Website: apple
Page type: billing-address
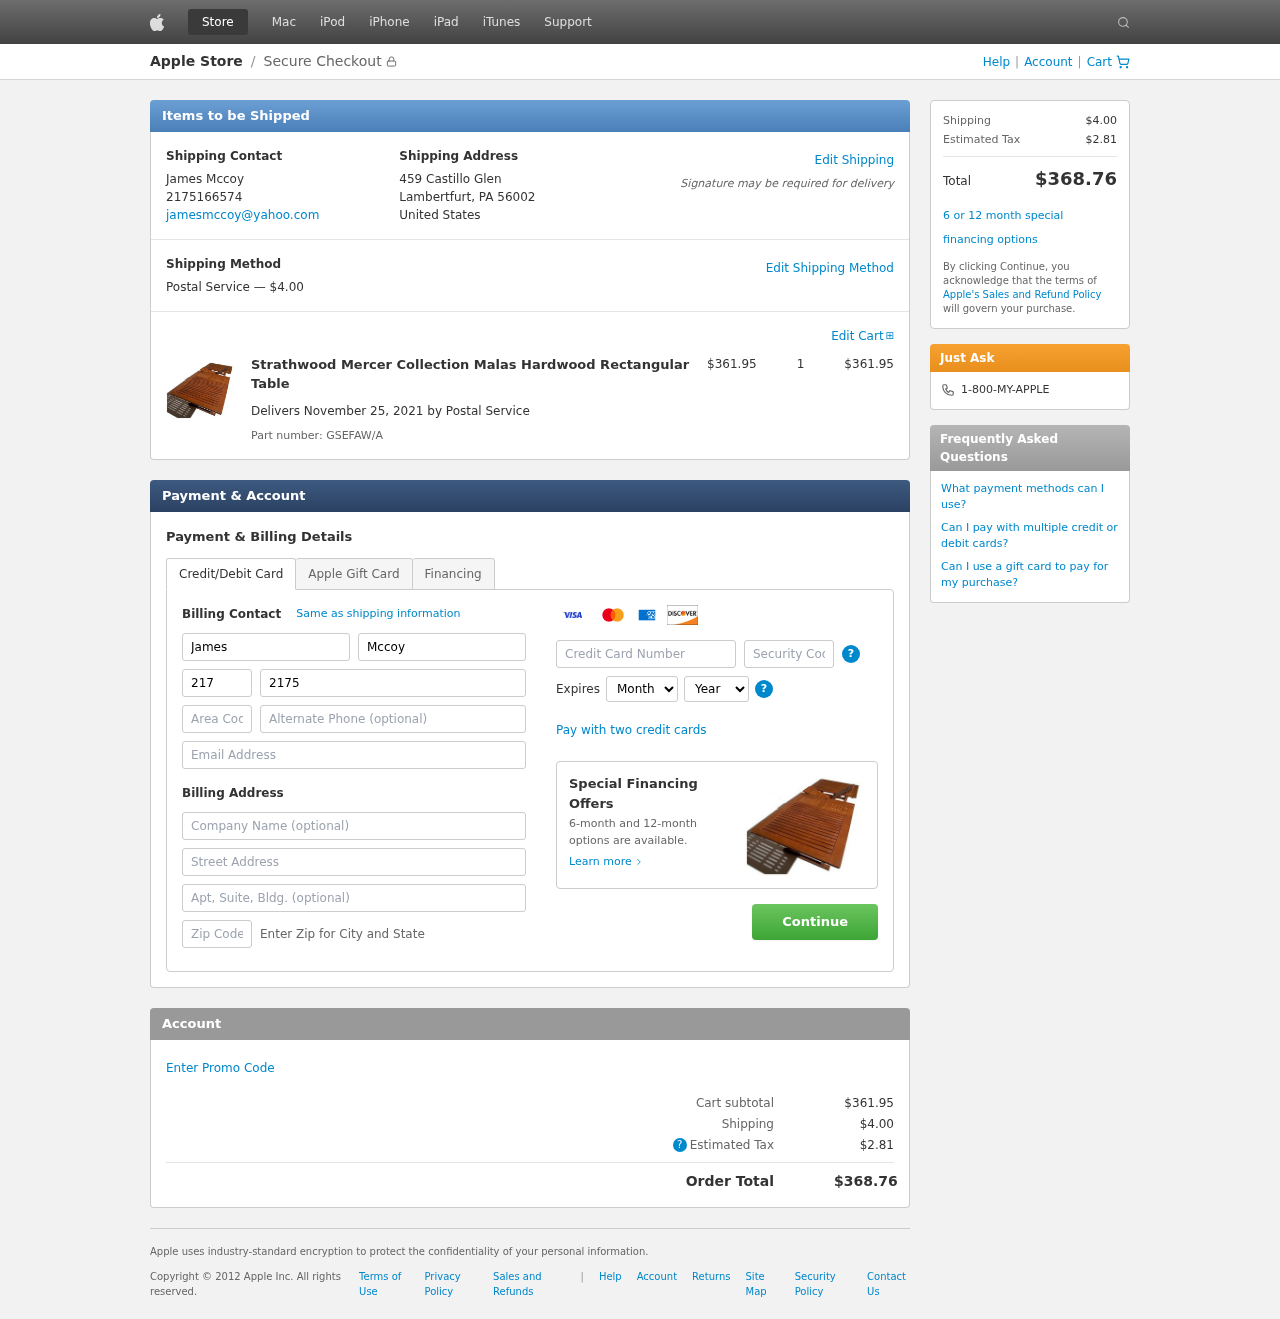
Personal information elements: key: PII_CARD_CVV
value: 002
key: PII_CARD_EXPIRY_MONTH
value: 08
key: PII_CARD_EXPIRY_YEAR
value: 28
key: PII_CARD_NUMBER
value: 5317 0118 3192 4315
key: PII_CITY_STATE_ZIP
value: Lambertfurt, PA 56002
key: PII_COUNTRY
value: United States
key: PII_EMAIL
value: jamesmccoy@yahoo.com
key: PII_FIRSTNAME
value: James
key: PII_FULLNAME
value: James Mccoy
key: PII_LASTNAME
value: Mccoy
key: PII_PHONE
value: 2175166574
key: PII_PHONE_AREA
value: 217
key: PII_STREET
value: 459 Castillo Glen
Product elements: key: PRODUCT1_NAME
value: Strathwood Mercer Collection Malas Hardwood Rectangular Table
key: PRODUCT1_PRICE
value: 361.95
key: PRODUCT1_QUANTITY
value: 1
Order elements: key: ORDER_SHIPPING_COST
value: $4.00
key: ORDER_SUBTOTAL
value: $361.95
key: ORDER_DELIVERY_DATE
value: November 25, 2021
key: ORDER_PART_NUMBER
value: GSEFAW/A
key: ORDER_TAX
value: $2.81
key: ORDER_TOTAL
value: $368.76